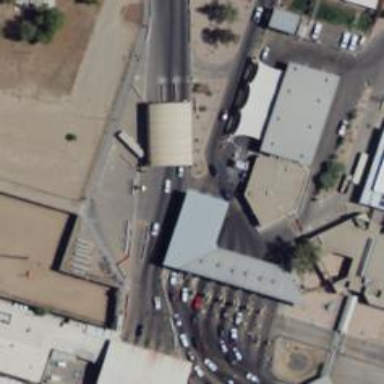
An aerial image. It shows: Border control barrier.